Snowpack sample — Buffalo Mountain, Silverthorne, Colorado, USA (2/22/26, 2:02 PM MST)
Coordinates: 39.622, -106.113
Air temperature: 33 °F
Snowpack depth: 63 cm
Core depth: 10 cm
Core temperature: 30.2 °F
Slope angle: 11°, slope face: 116°
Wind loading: low
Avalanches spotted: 0
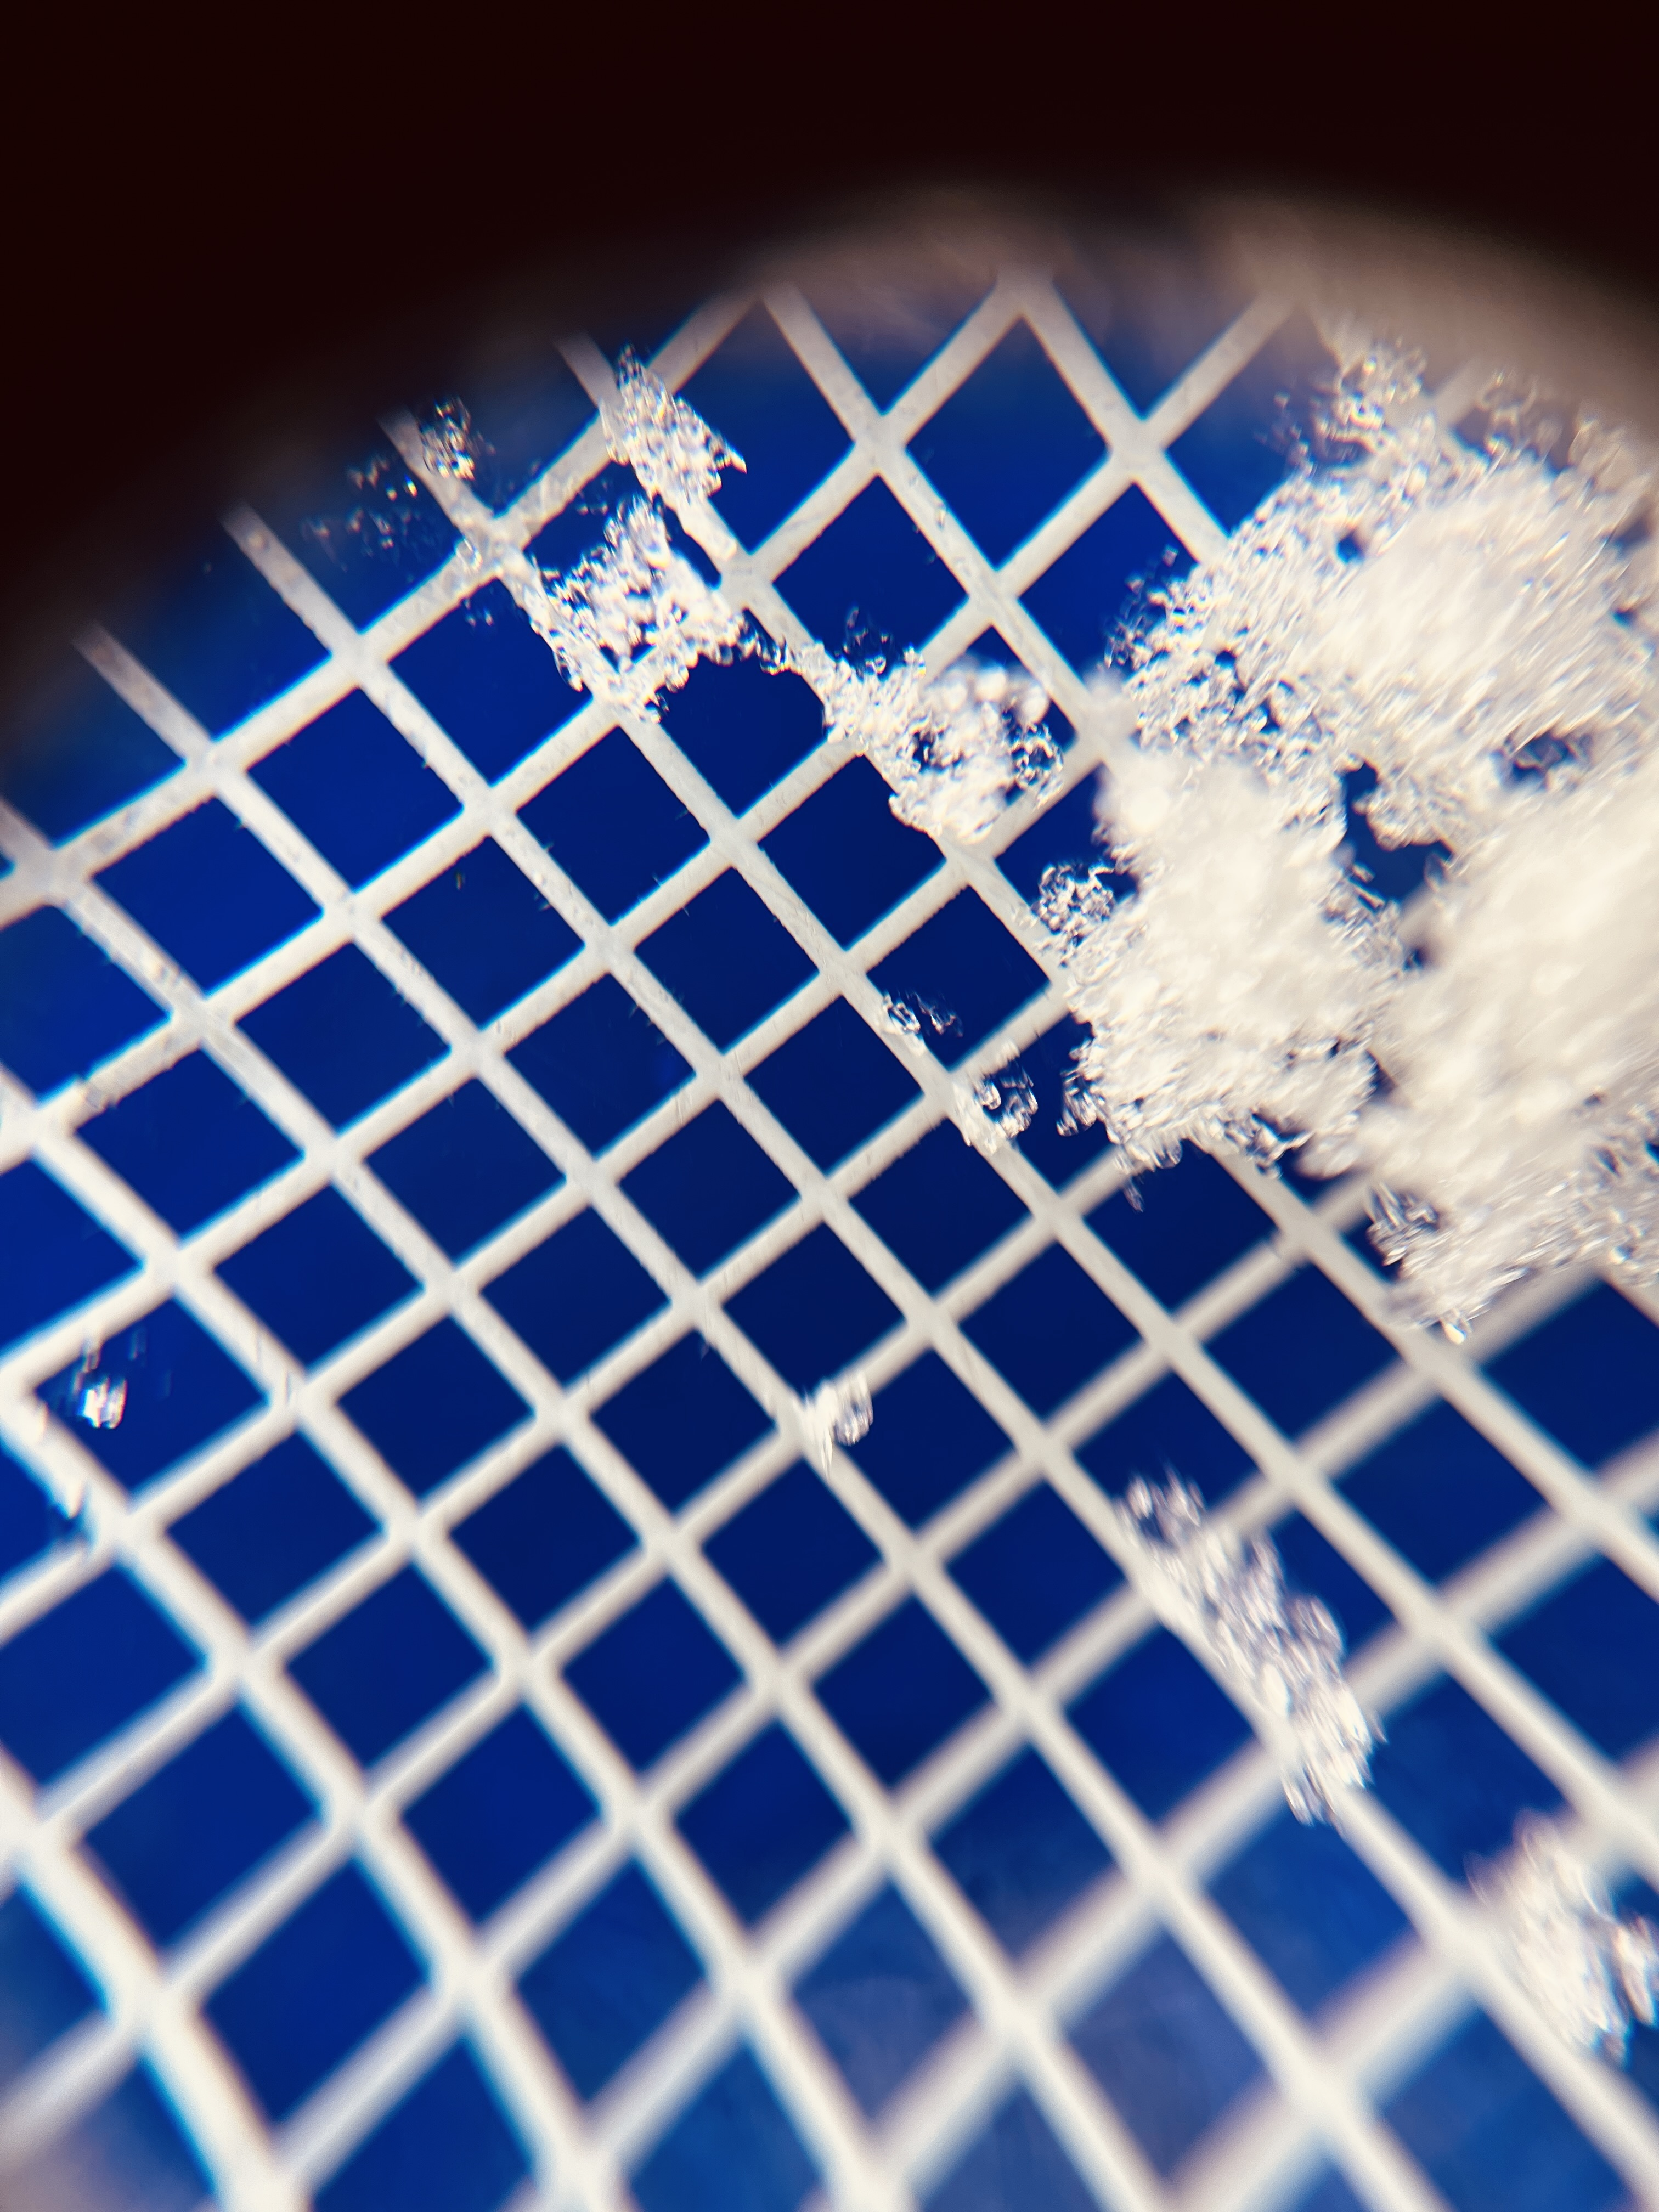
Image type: magnified_profile
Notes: In a firebreak similar to site 1, minimal wind loading with no spotted avalanches (not many faces in view though)